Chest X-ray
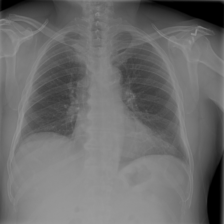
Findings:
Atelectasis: negative
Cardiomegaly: negative
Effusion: negative
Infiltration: negative
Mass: negative
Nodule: negative
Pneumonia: negative
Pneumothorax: negative
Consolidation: negative
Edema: negative
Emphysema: negative
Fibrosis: negative
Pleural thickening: negative
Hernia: negative